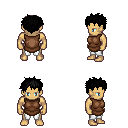
a pixel art fantasy rpg character, male body template, human, tanned skin, brown tunic, white pants, black bedhead hairstyle, four views (front, back, left, right), 2x2 character sprite sheet, small pixel art, hard edges, no anti-aliasing